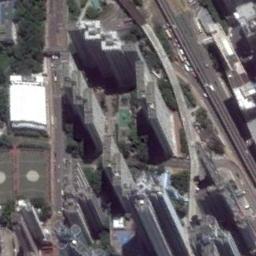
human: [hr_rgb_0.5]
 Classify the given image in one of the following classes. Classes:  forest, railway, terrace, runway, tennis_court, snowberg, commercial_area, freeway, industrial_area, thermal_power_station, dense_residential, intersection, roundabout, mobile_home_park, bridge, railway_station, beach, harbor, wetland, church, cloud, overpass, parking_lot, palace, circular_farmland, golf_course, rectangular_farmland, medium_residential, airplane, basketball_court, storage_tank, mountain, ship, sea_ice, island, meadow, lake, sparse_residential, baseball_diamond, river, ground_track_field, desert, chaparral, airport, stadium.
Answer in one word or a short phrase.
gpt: commercial_area